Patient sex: M
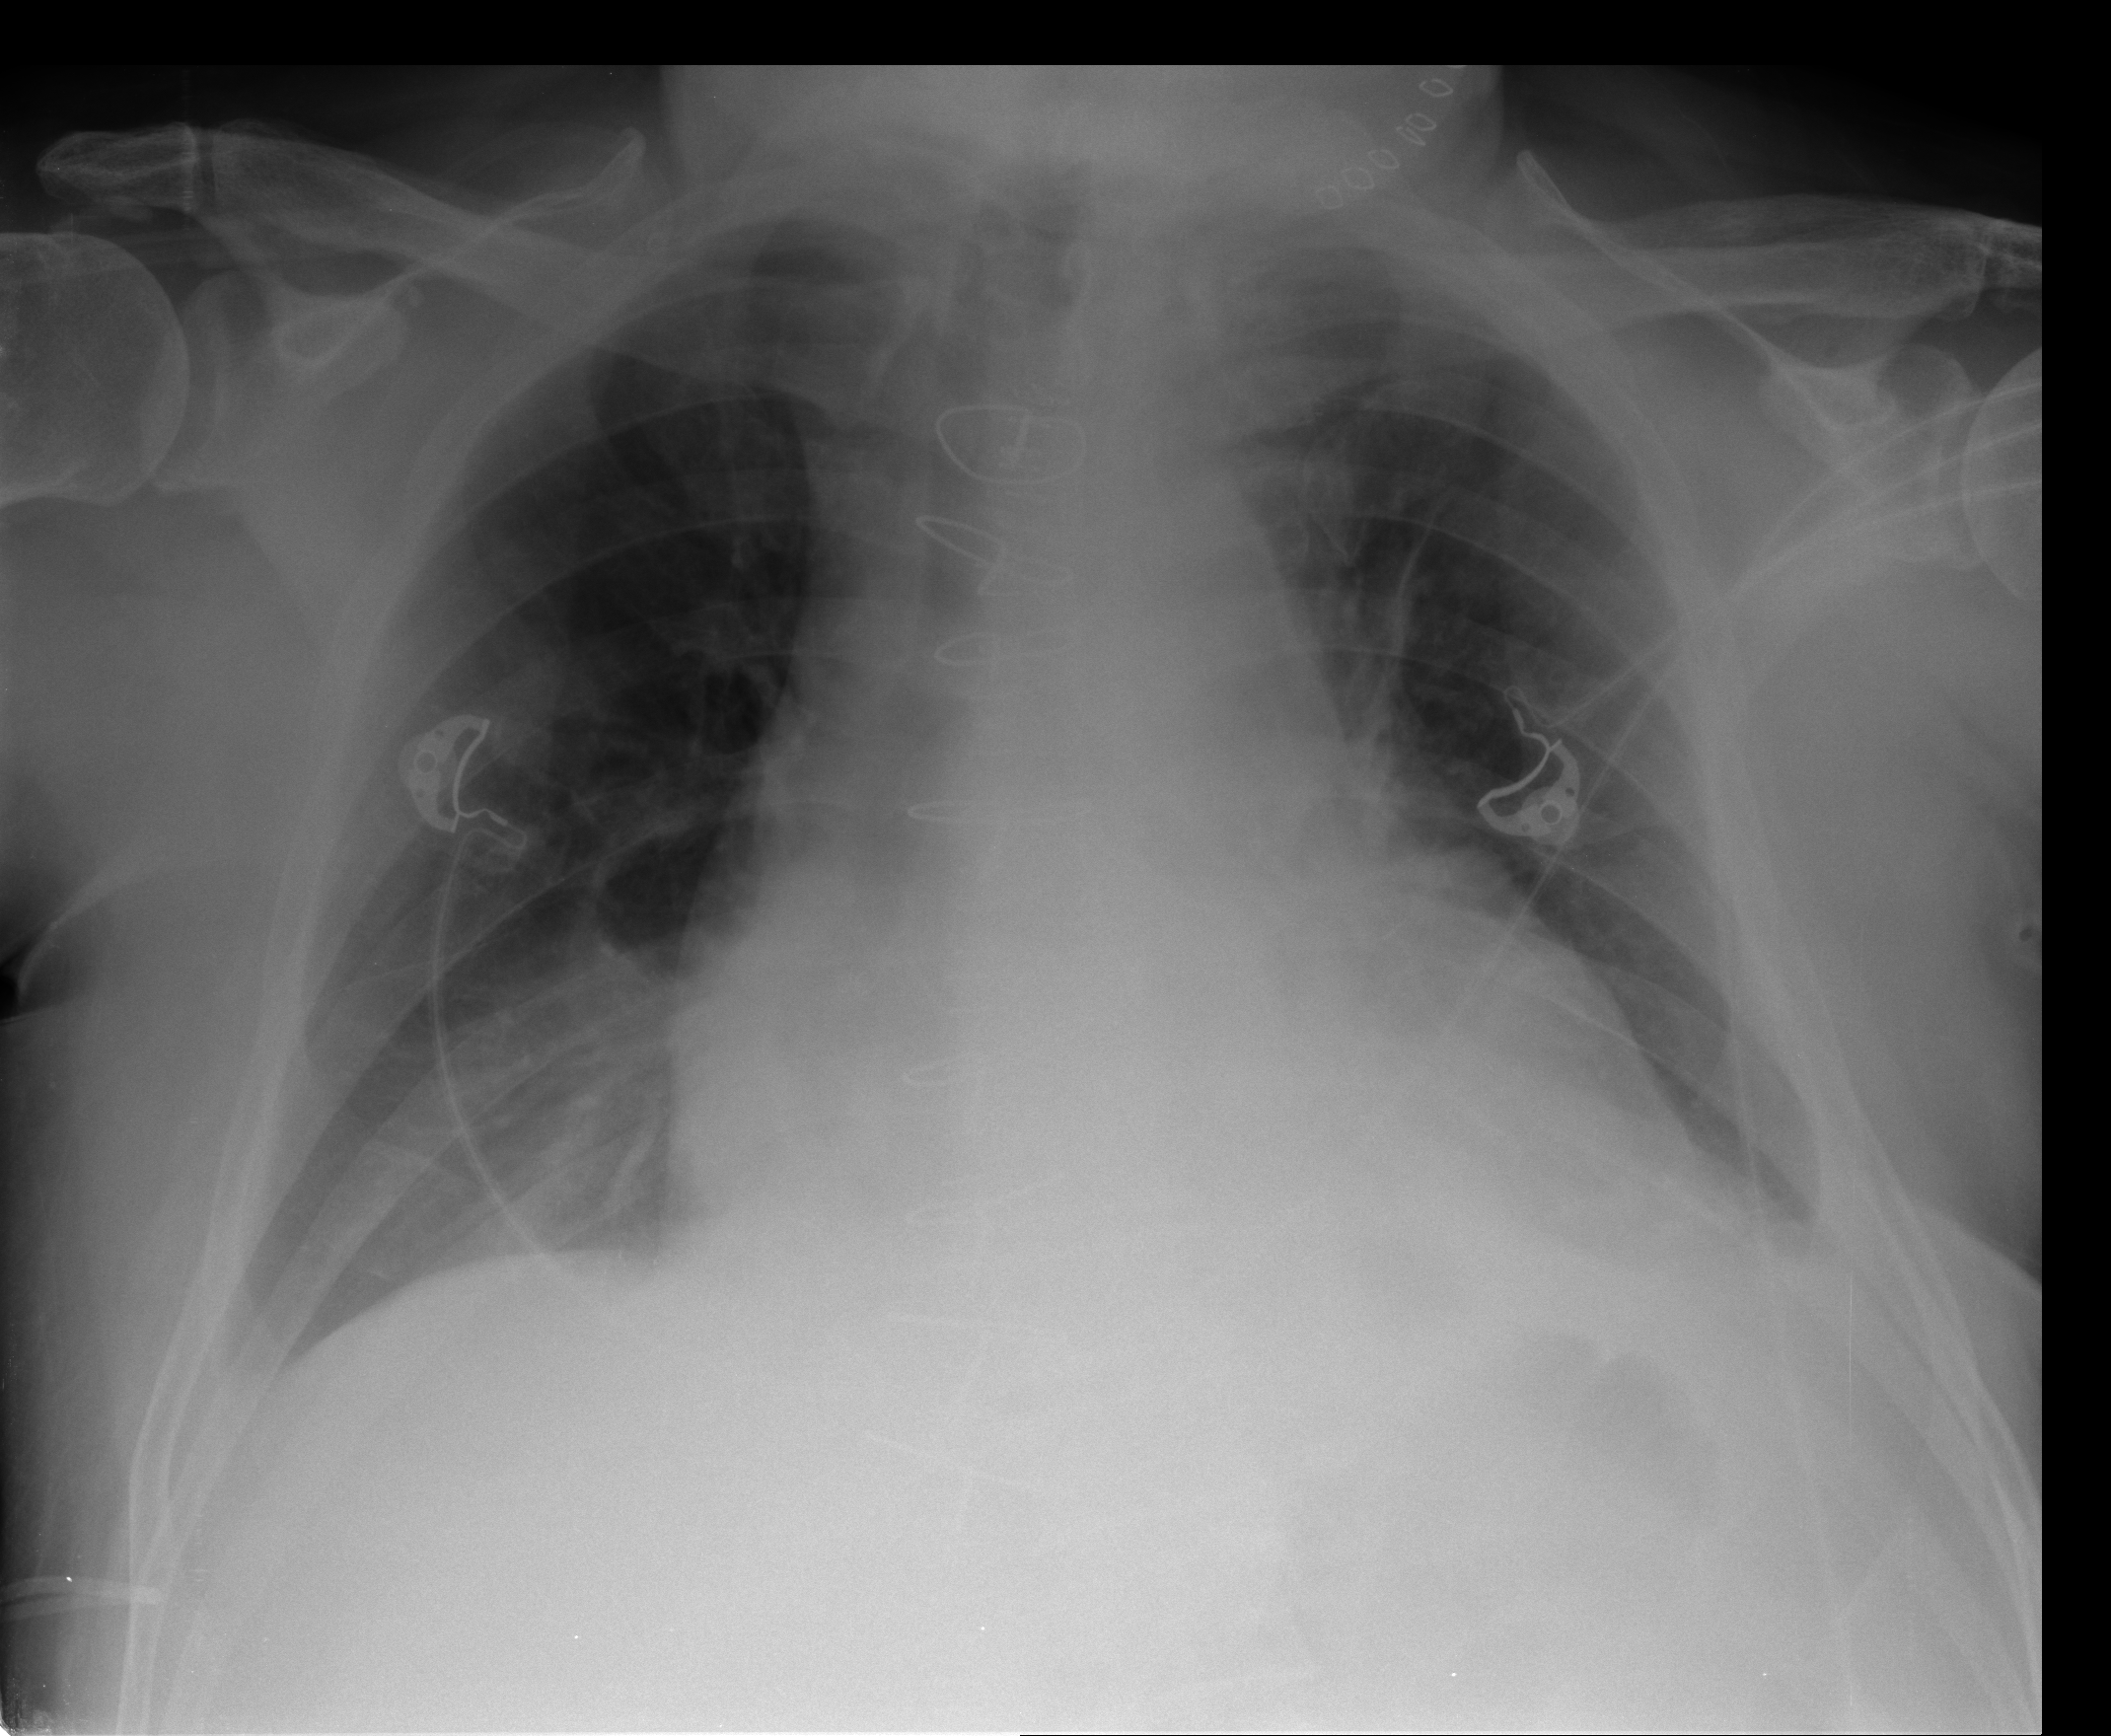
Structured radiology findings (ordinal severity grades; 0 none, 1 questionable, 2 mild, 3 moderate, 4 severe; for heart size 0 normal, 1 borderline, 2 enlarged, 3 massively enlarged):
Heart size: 2
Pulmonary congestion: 1
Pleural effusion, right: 0
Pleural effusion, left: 1
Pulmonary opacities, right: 0
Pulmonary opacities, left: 0
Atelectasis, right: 1
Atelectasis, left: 2